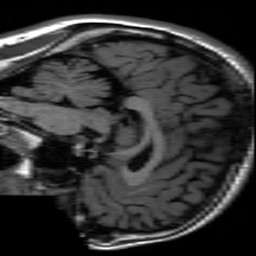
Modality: inplaneT1
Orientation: sagittal
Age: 21
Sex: male
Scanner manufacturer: ge
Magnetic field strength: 3 T
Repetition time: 2.499 s
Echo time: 0.02513 s